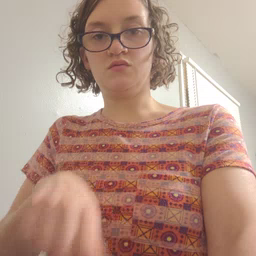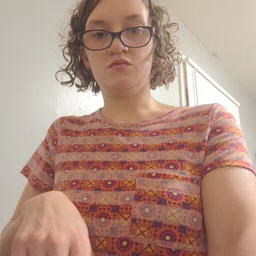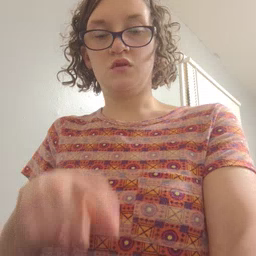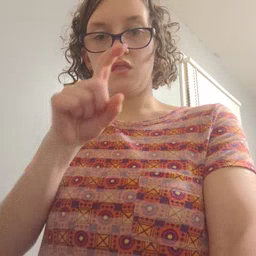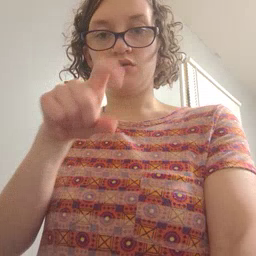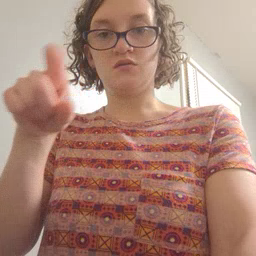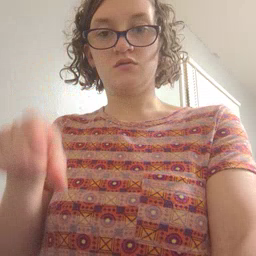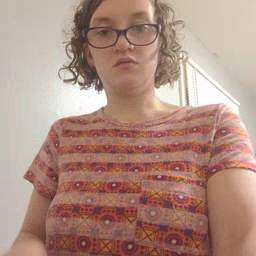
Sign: closet